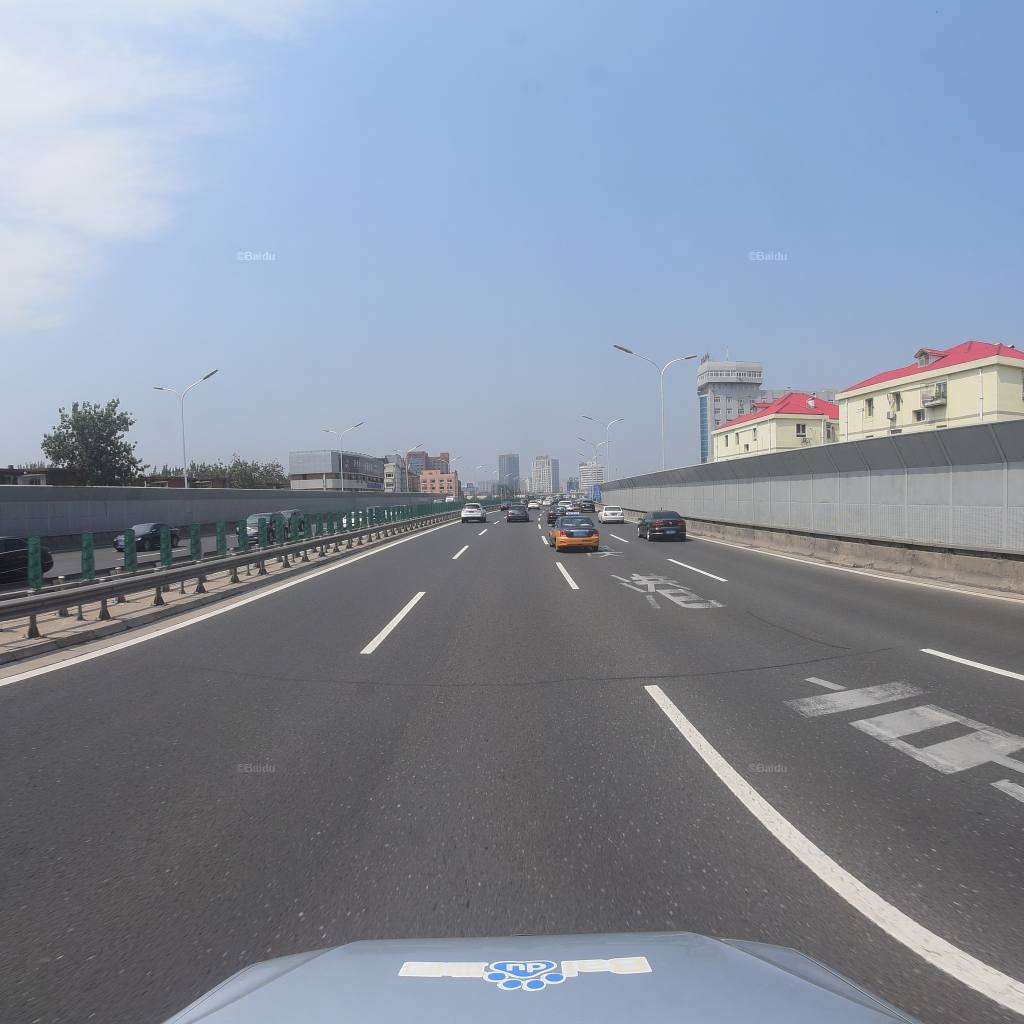
Region: Fengtai
Road damage annotations: transverse patch, longitudinal patch